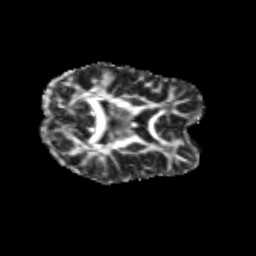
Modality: FA
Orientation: axial
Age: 28
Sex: female
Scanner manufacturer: siemens
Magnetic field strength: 3 T
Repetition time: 3.5 s
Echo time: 0.113 s